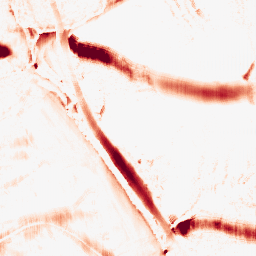
Category: morphological
Decomposition family: morphological_ellipse
Decomposition parameters: operation: opening
width: 30
height: 10
Upsampling method: fft_zeropad
Upsampling parameters: scale: 2
Upsampling scale: 2